Field crop: tomato
Growth stage: 2
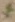
Species: solanum